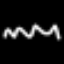
Label: squiggle